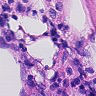
Metastatic tissue present: no